Question: Recently i come across this problem and i couldn't find a solution for it, the problem is there is a array of numbers (N number) and we want to sort them, but we sort them in the way that shows in the picture:

'''
First Sort from 1 to K+L
then Sort from K+1 to N
then Sort from 1 to K+L again.
'''
that means from K+1 to K+L will sort twice.
The question is what is L should be to whole array be sorted?
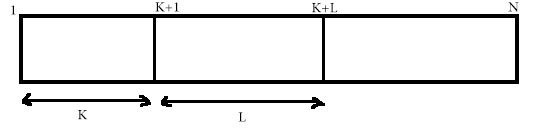
Answer: When 'L = N - K', the whole array could be sorted.